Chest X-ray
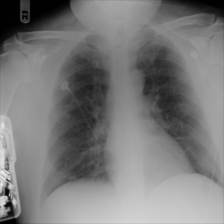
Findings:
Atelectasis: negative
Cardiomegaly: negative
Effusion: negative
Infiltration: positive
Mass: negative
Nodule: negative
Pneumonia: negative
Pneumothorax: negative
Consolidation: negative
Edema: positive
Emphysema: negative
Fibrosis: negative
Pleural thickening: negative
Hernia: negative